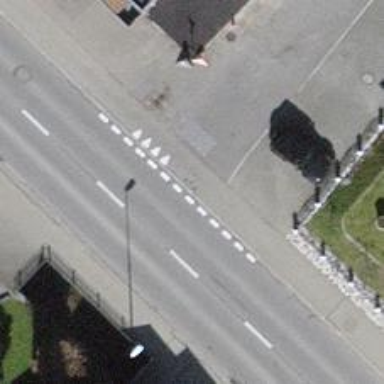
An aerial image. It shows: Road with "give way" sign.